Question: I have the following code written
'''
$(xml).find('list').each(function() {
$("#content_groups ul").append("<li><a href='#membergroup' onclick='functionare("" + $(this).attr("name") + "")'>" + $(this).attr('name') + "</a><input type='checkbox' name='checkbox-0' id='checkbox-mini-0' class='custom' data-mini='true' /></li>");
});
$("#content_groups ul").listview('refresh');
'''
The result is not as I wished, namely the checkbox has no jquery css style at all. Can you please tell me what's the problem?
That's how the result looks:

I'm basically new to all what's jquery/javascript and I need it for my project only to display some results from an xml.
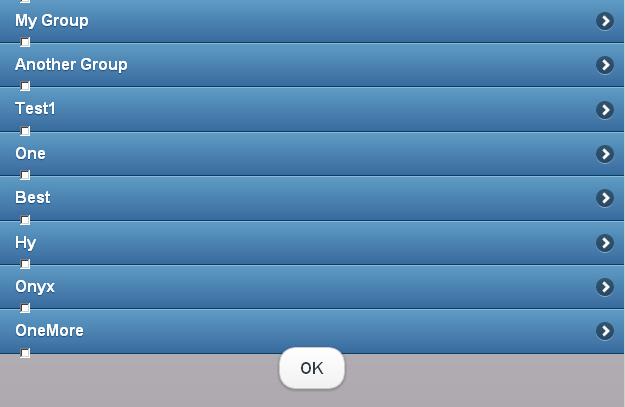
Answer: First few things to consider.
'''
$("#content_groups ul").listview('refresh');
'''
will only style your list view and nothing more.
To style a <URL> you need to use a appropriate function like this one:
'''
$("#checkbox-mini-0").checkboxradio('refresh');
'''
Unfortunately this is not going to help you because jQuery Mobile can not style normal check box elements. If you use a standard check box your final result will be a normal check box.
jQuery Mobile check box looks like this:
'''
<div data-role="fieldcontain">
<fieldset data-role="controlgroup">
<legend>Agree to the terms:</legend>
<input type="checkbox" name="checkbox-1" id="checkbox-1" class="custom" />
<label for="checkbox-1">I agree</label>
</fieldset>
</div>
'''
You can use this code and insert it into your listview li element (of course you still need to style it with ) but this still is not going to help you because jQuery Mobile check box is never meant to bu used inside listview.
But you can create a custom check box inside a listview and here's my example how you can do that: <URL>